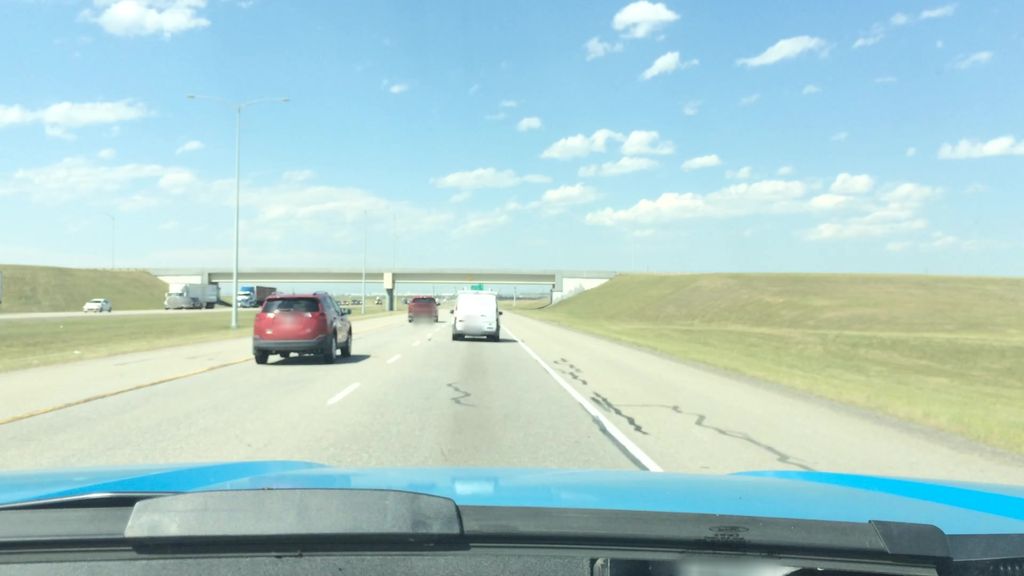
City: calgary